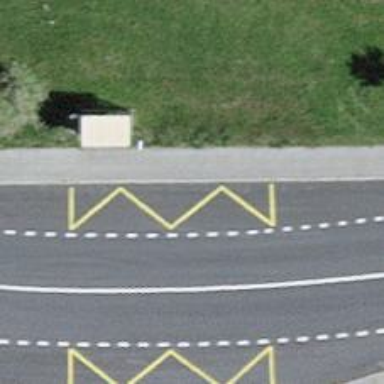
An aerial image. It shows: Bus stop with platform for public transport.